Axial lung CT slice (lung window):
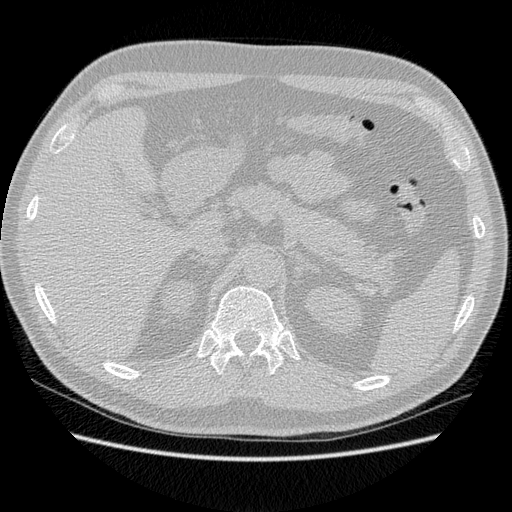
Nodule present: no